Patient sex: M
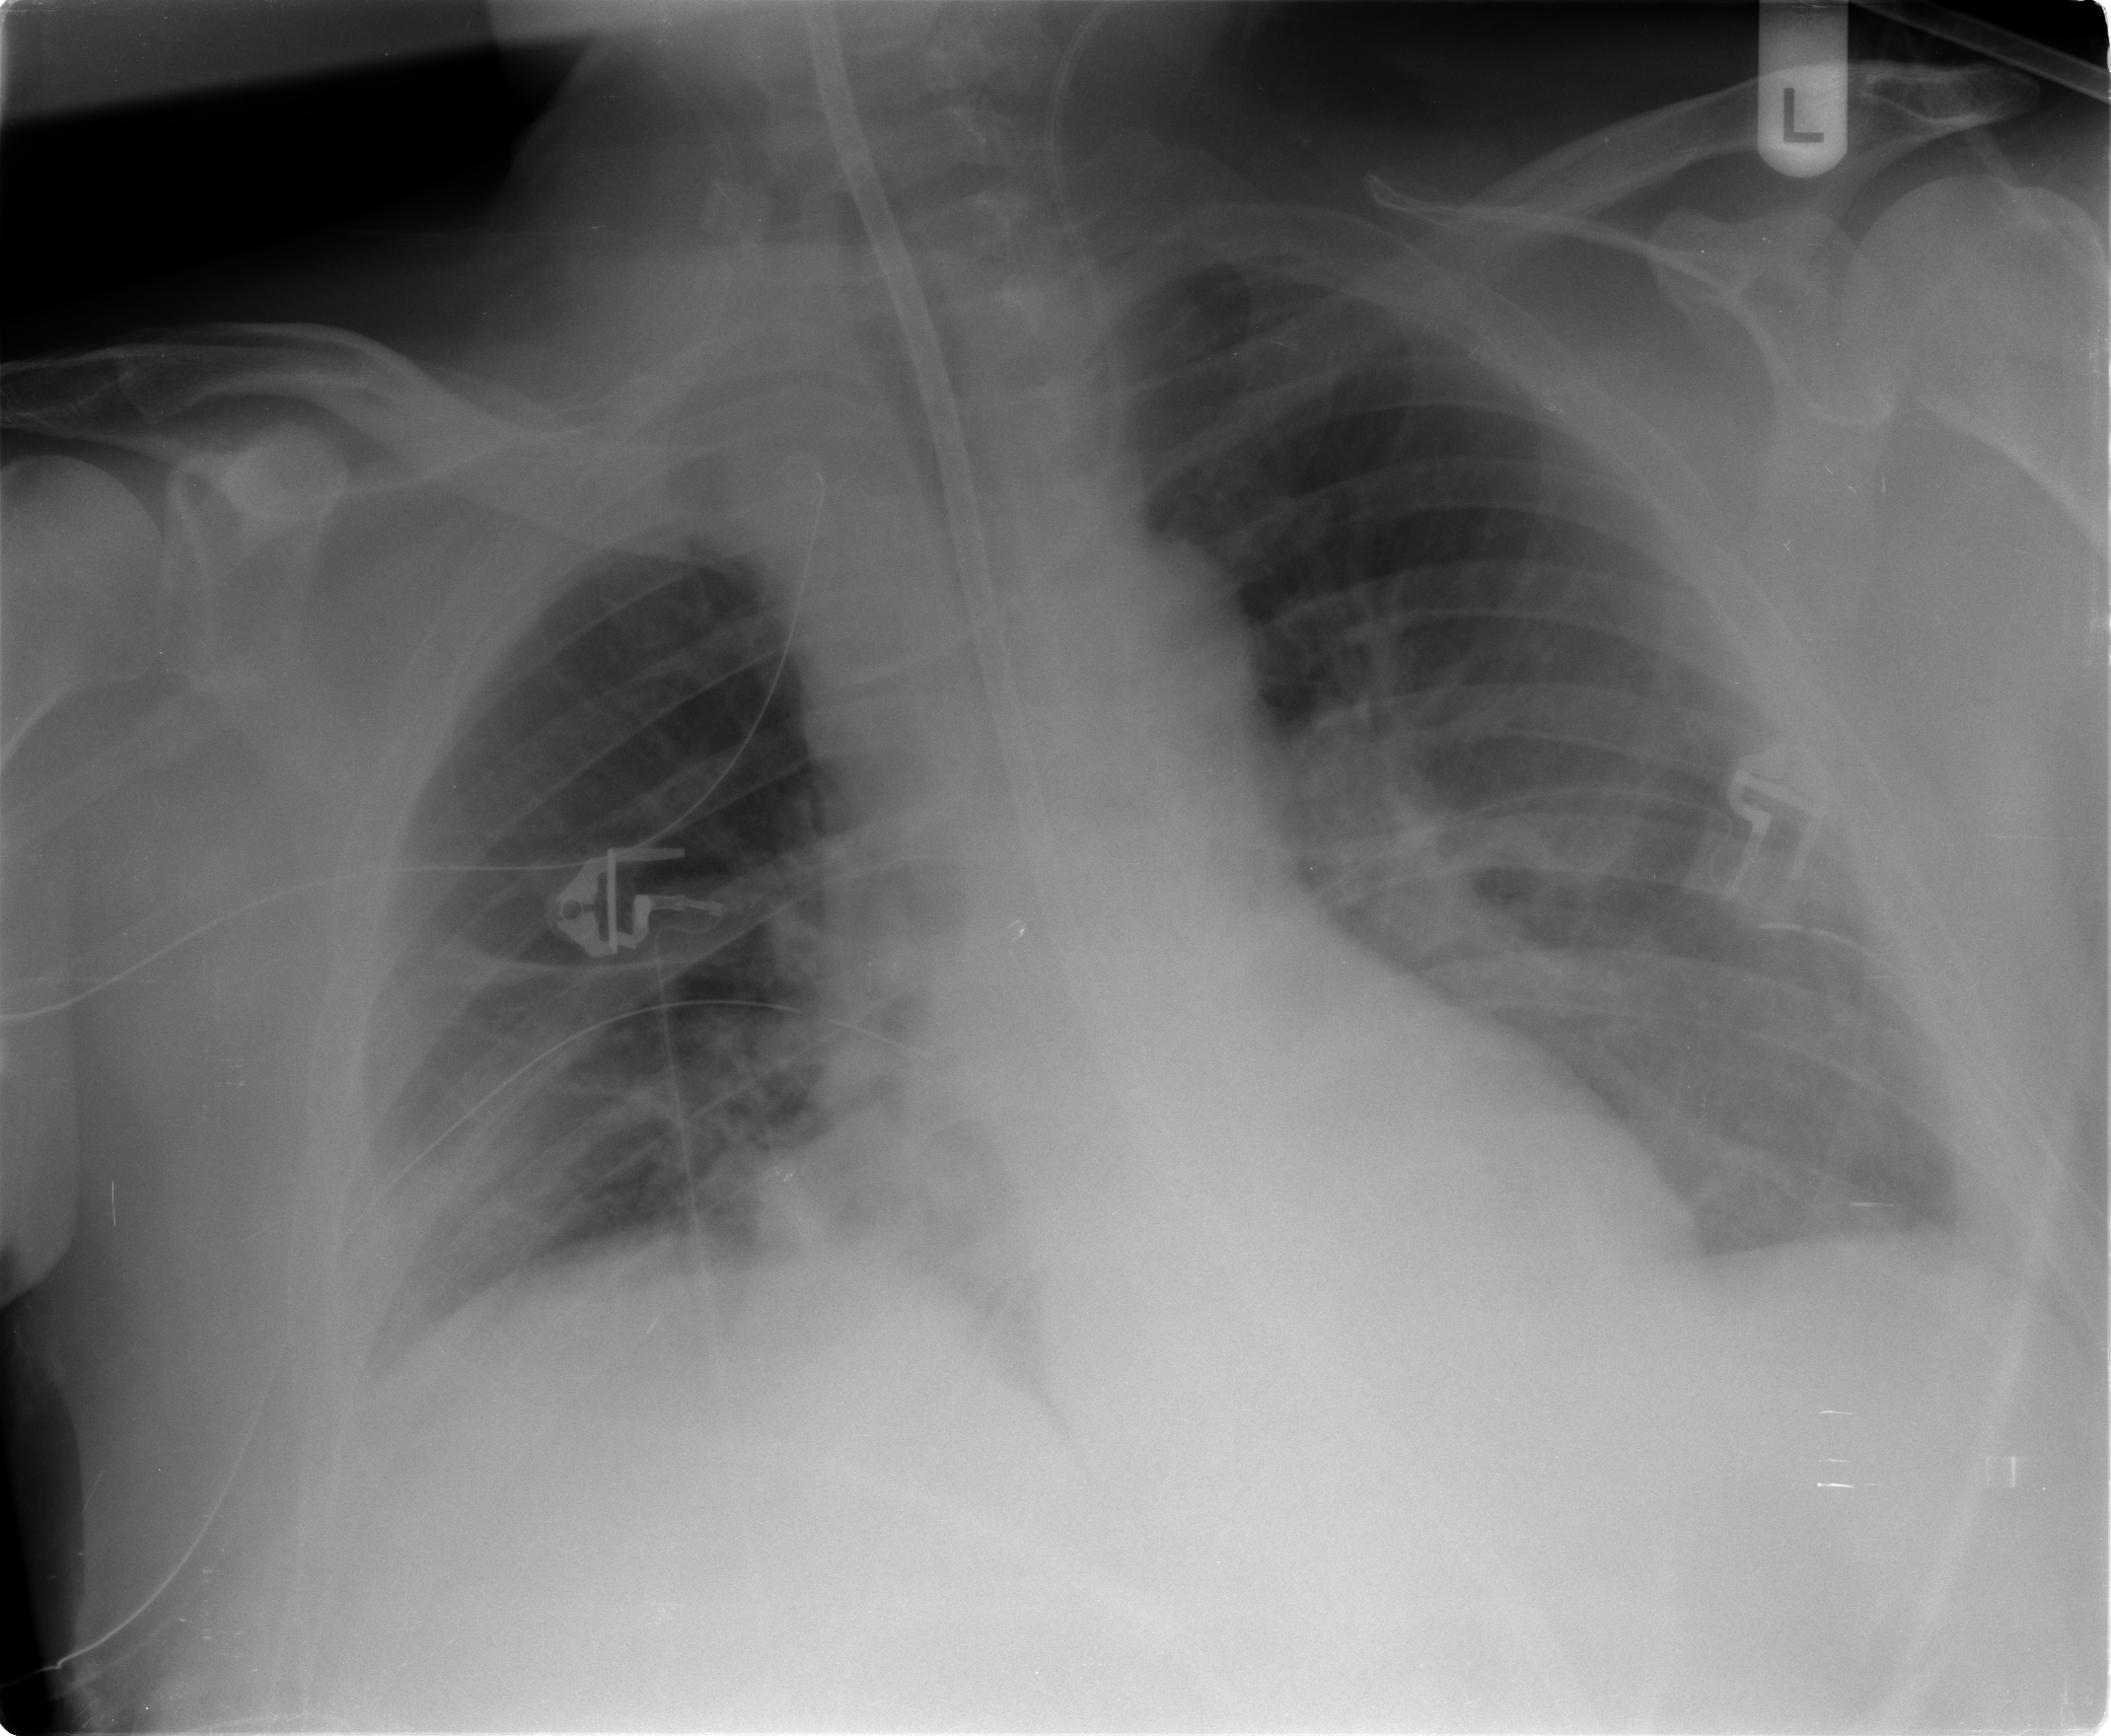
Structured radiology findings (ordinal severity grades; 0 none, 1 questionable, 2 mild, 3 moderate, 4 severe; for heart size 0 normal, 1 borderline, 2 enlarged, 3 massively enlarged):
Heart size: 1
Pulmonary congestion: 2
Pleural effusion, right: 1
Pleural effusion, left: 1
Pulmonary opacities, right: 1
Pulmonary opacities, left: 0
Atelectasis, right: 3
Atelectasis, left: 2